Question: On my android phone (Sony Ericsson Xperia X8), in the built in alarm clock there's a screen where the user can select hour and minute via a nice translucent vertical number slider, as below:

For an android app (for android version 2.1 and up) I'm developing I'd like to use something similar for the user to pick a number (not an hour or minute, however) from a predefined range.
I'm not obsessed about using the exact same widget (for example, something similar but horizontally oriented would do just fine), but the main things I'm after are a) the use of sliding to move the numbers across and b) having the available numbers in a predefined range.
Does anyone have any suggestions?
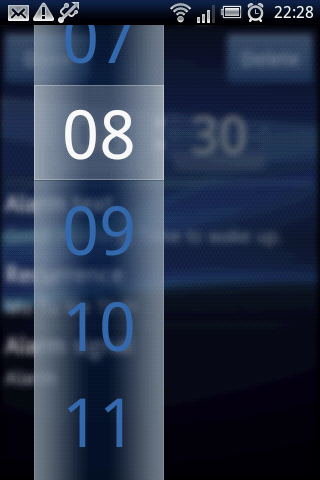
Answer: You can use <URL>.